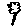
Label: tree